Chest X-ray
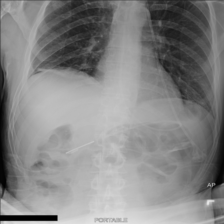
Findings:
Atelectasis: negative
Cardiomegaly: negative
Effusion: negative
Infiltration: negative
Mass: negative
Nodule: negative
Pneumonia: negative
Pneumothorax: negative
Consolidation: negative
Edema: negative
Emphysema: negative
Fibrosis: negative
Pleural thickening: negative
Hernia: negative